Field crop: maize
Growth stage: 2
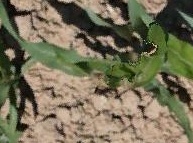
Species: maize